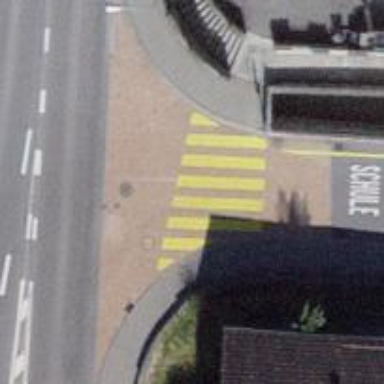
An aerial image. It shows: Pedestrian crossing with zebra markings on the footway.